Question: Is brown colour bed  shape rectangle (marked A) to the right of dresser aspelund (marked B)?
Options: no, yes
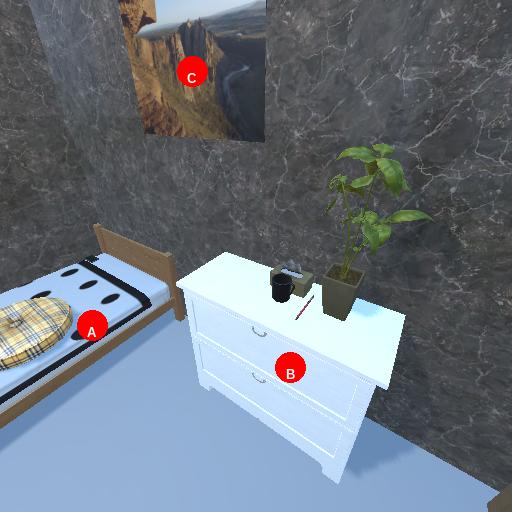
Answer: no